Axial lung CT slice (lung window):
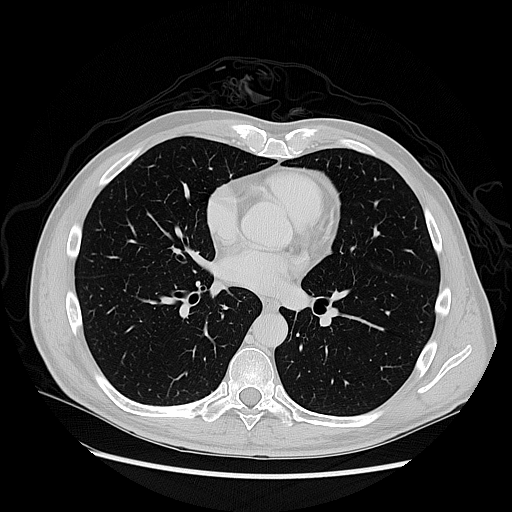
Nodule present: no